Aerial crown-view tile of a tropical tree (Barro Colorado Island, Panama), acquired 20250818:
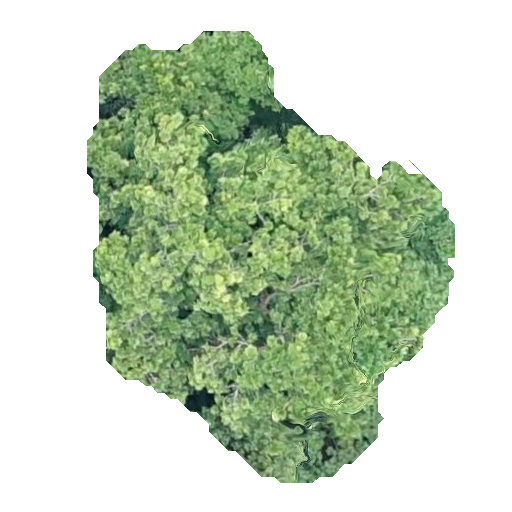
Species: Anacardium excelsum
GBIF accepted scientific name: Anacardium excelsum
Crown area: 158.888 m²